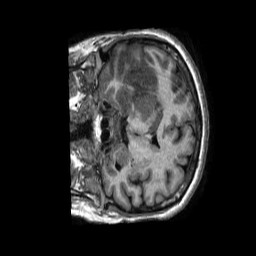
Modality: T1w
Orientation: coronal
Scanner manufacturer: philips
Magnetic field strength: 1.5 T
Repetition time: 0.007166 s
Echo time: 0.003261 s